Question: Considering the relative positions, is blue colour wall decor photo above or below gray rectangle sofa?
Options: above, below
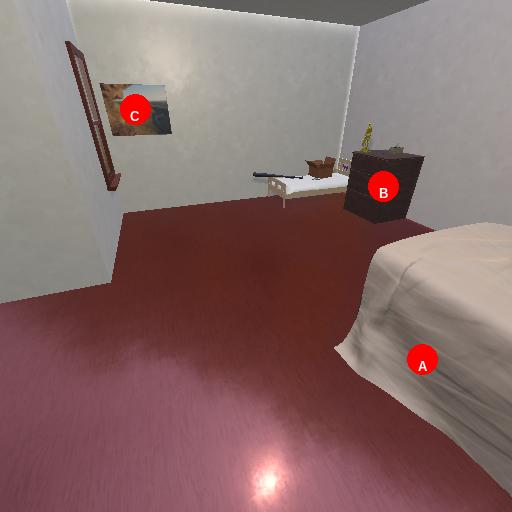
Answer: above